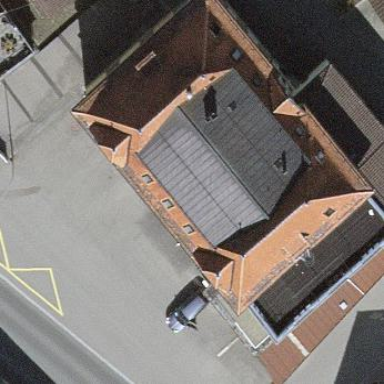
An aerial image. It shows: Beige building with red hipped roof.